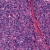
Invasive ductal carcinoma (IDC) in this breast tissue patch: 1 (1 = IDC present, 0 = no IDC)